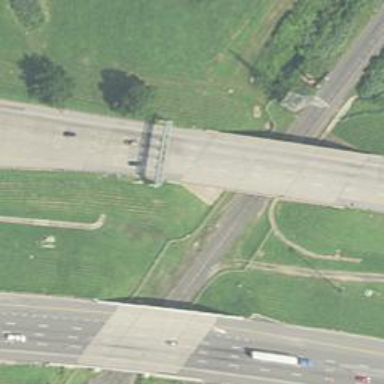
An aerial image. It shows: Motorway bridge.